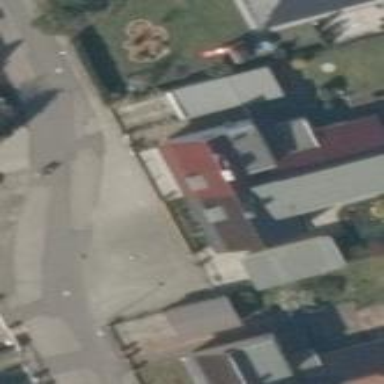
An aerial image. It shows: Detached building.